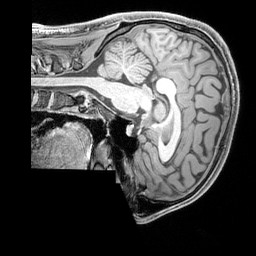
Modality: T1w
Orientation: sagittal
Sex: male
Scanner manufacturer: siemens
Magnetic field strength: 3 T
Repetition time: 2.3 s
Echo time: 0.00226 s